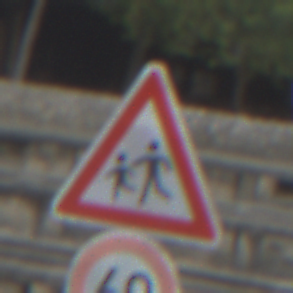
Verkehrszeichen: KinderRechts
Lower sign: Geschwindigkeit60
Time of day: MorningAfternoon
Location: Outdoor (Suburban)
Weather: PartlyCloudy
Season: NotSpecified
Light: Natural